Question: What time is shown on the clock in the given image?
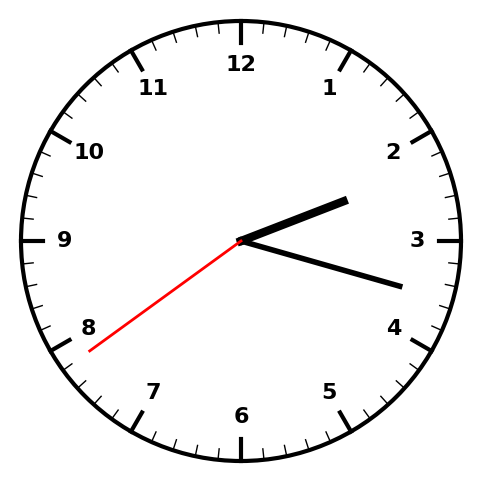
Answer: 02:17:39